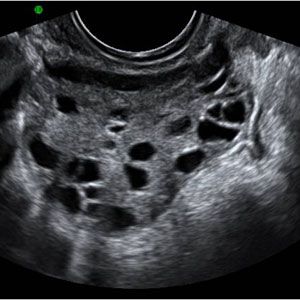
Label: infected